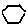
Label: hexagon